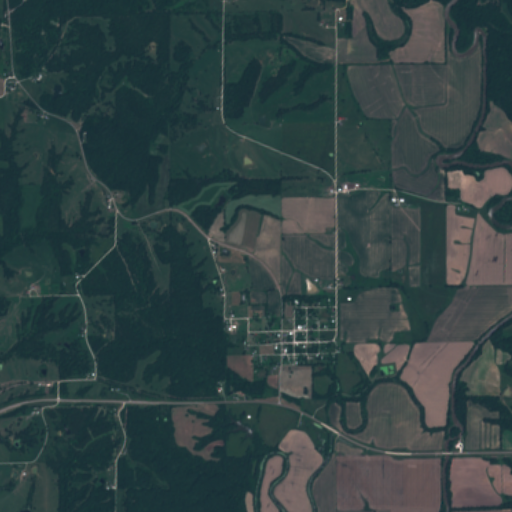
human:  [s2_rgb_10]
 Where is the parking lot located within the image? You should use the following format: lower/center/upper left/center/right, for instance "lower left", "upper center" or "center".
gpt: The parking lot is located in the lower right of the image.
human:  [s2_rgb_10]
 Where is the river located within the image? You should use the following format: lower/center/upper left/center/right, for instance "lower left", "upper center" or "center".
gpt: The river is located in the right of the image.
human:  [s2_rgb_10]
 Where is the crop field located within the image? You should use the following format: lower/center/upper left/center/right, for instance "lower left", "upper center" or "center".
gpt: There is no crop field in the image.